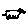
Label: cat